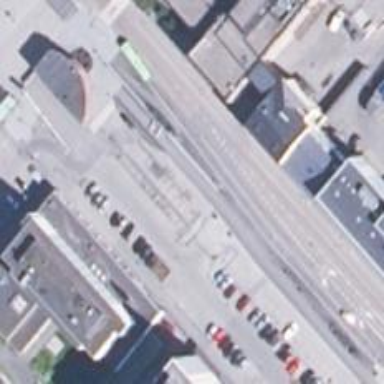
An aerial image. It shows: Pedestrian road.